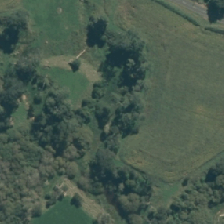
Land cover: deciduous_hardwood